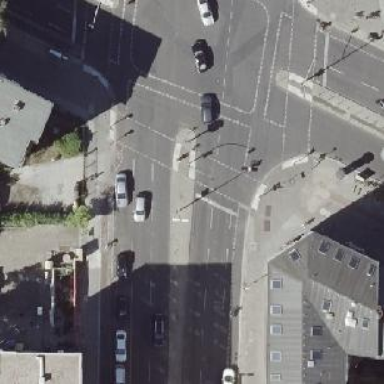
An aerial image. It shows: Footway that serves as traffic island.